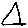
Label: triangle